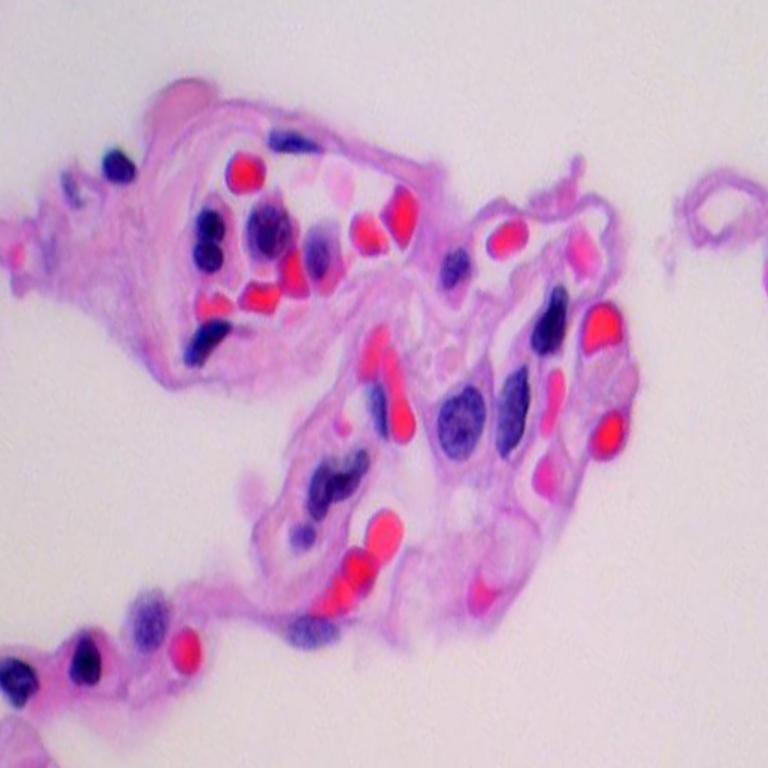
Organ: lung
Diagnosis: benign